Question: I have a UISearchBar as seen below. How can I change the text color for the cancel button?

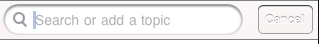
Answer: This question was asked a while ago, therefore I assume that the person who asked has already found a solution. But just in case some others happen to bump into the same problem. Here is my solution.
I have a UISearchBar with a cancel button that appears only when the textfield of the UISearchBar is tapped. The solution of overriding -(void)layoutSubviews in a subclass of UISearchBar was therefore not an option for me. Anyway I did a subclass of UISearchBar (CustomSearchBar) with a public method for setting the font and textColor of the cancel button. When I create the UISearchBar I make sure that the search bar's textfield delegate is set to self and the class that creates the search bar, implements the UITextFieldDelegate protocol. When the user taps on the search bar's textfield, its delegate is informed and calls the method of CustomSearchBar. The reason why I do it here, is because it's the moment when the cancel button appears and therefore I know that it is on the view hierarchy and I can do its customization.
Here's the code:
For creating the UISearchBar in MyRootViewController
'''
CustomSearchBar *searchBar = [[CustomSearchBar alloc] initWithFrame:CGRectMake(0.0f, 0.0f, 320.0f, 40)];
[searchBar setBarStyle:UIBarStyleDefault];
[searchBar setTintColor:[UIColor whiteColor]];
for (UIView *view in [searchBar subviews])
{
if ([view isKindOfClass:[UITextField class]])
{
UITextField *searchTextField = (UITextField *)view;
[searchTextField setDelegate:self];
}
}
self.searchBar = searchBar;
[searchBar release];
'''
UITextFieldDelegate in MyRootViewController (make sure that it implements the UITextFieldDelegate protocol)
'''
- (void)textFieldDidBeginEditing:(UITextField *)textField
{
[self.searchBar setCloseButtonFont:[UIFont fontWithName:@"American Typewriter" size:14] textColor:[UIColor grayColor]];
}
'''
And this is the public method in the UISearchBar's subclass
'''
- (void)setCloseButtonFont:(UIFont *)font textColor:(UIColor *)textColor
{
UIButton *cancelButton = nil;
for(UIView *subView in self.subviews)
{
if([subView isKindOfClass:[UIButton class]])
{
cancelButton = (UIButton*)subView;
}
}
if (cancelButton)
{
/* For some strange reason, this code changes the font but not the text color. I assume some other internal customizations make this not possible:
UILabel *titleLabel = [cancelButton titleLabel];
[titleLabel setFont:font];
[titleLabel setTextColor:[UIColor redColor]];*/
// Therefore I had to create view with a label on top:
UIView *overlay = [[UIView alloc] initWithFrame:CGRectMake(2, 2, kCancelButtonWidth, kCancelButtonLabelHeight)];
[overlay setBackgroundColor:[UIColor whiteColor]];
[overlay setUserInteractionEnabled:NO]; // This is important for the cancel button to work
[cancelButton addSubview:overlay];
UILabel *newLabel = [[UILabel alloc] initWithFrame:CGRectMake(0, 2, kCancelButtonWidth, kCancelButtonLabelHeight)];
[newLabel setFont:font];
[newLabel setTextColor:textColor];
// Text "Cancel" should be localized for other languages
[newLabel setText:@"Cancel"];
[newLabel setTextAlignment:UITextAlignmentCenter];
// This is important for the cancel button to work
[newLabel setUserInteractionEnabled:NO];
[overlay addSubview:newLabel];
[newLabel release];
[overlay release];
}
}
'''